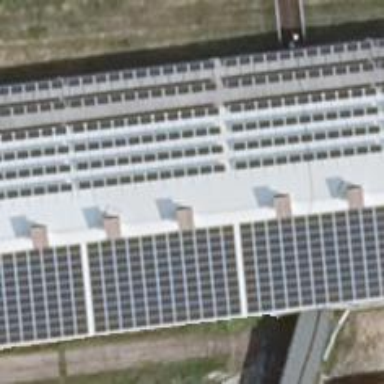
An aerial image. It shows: Solar photovoltaic panel generator producing electricity as small installation.